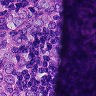
Metastatic tissue present: yes